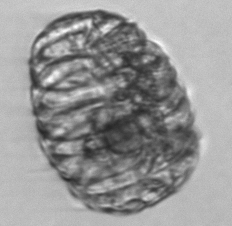
Label: Polykrikos